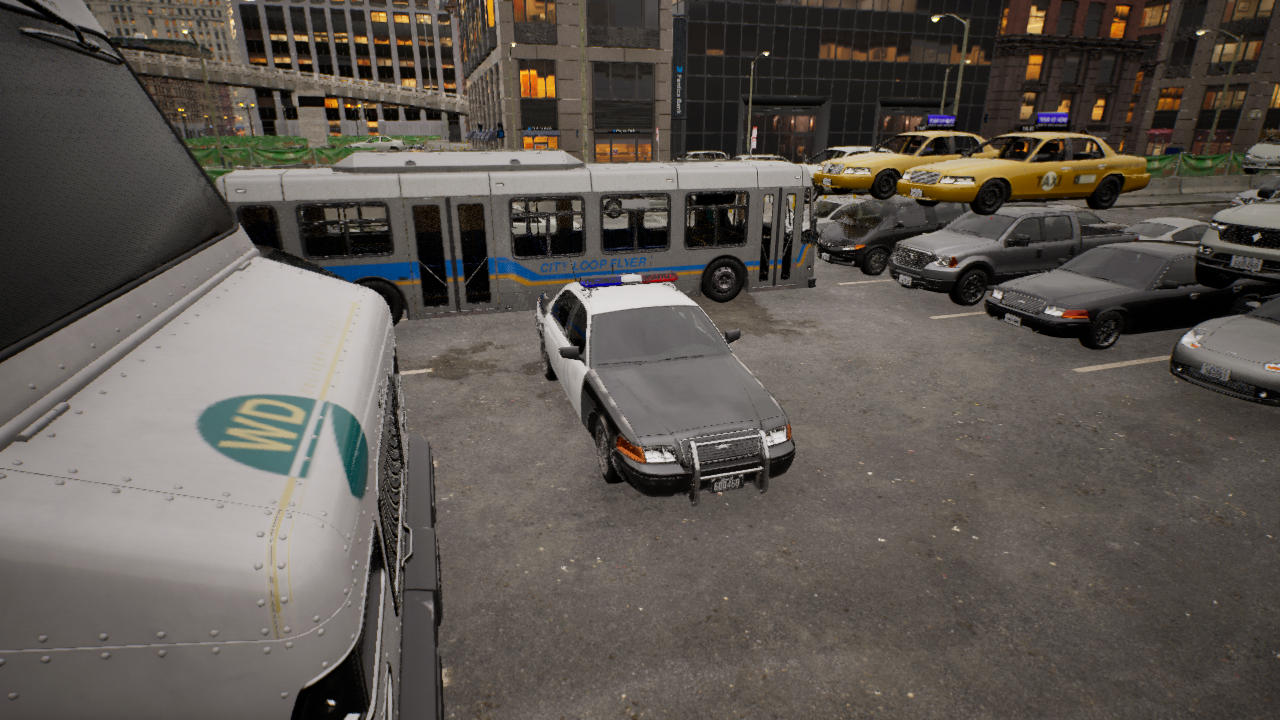
Venue: arterial
Lighting: golden hour
Vehicle rig: sedan